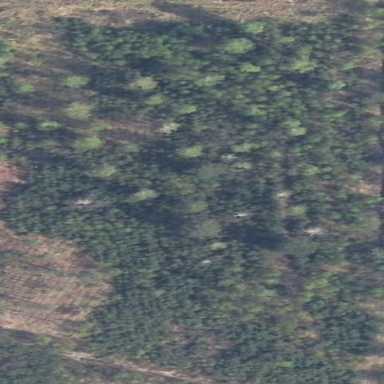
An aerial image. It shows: Patch of scrub vegetation.